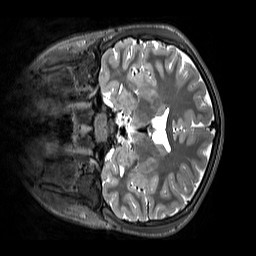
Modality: T2w
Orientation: coronal
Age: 11
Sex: male
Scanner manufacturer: siemens
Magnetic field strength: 3 T
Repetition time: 3.2 s
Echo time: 0.408 s